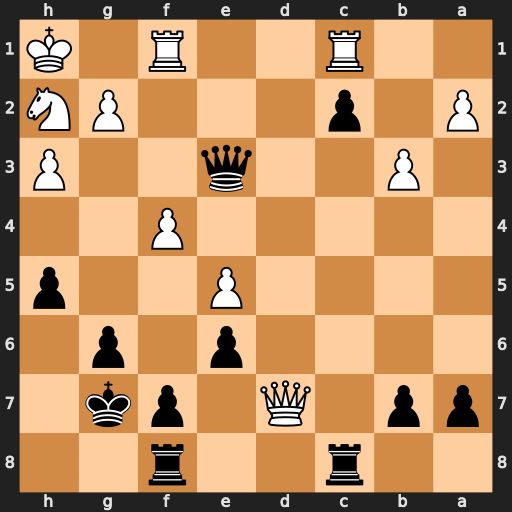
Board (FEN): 2r2r2/pp1Q1pk1/4p1p1/4P2p/5P2/1P2q2P/P1p3PN/2R2R1K
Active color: b
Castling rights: -
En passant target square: -
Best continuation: Rfd8 Qxd8 Rxd8